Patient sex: F
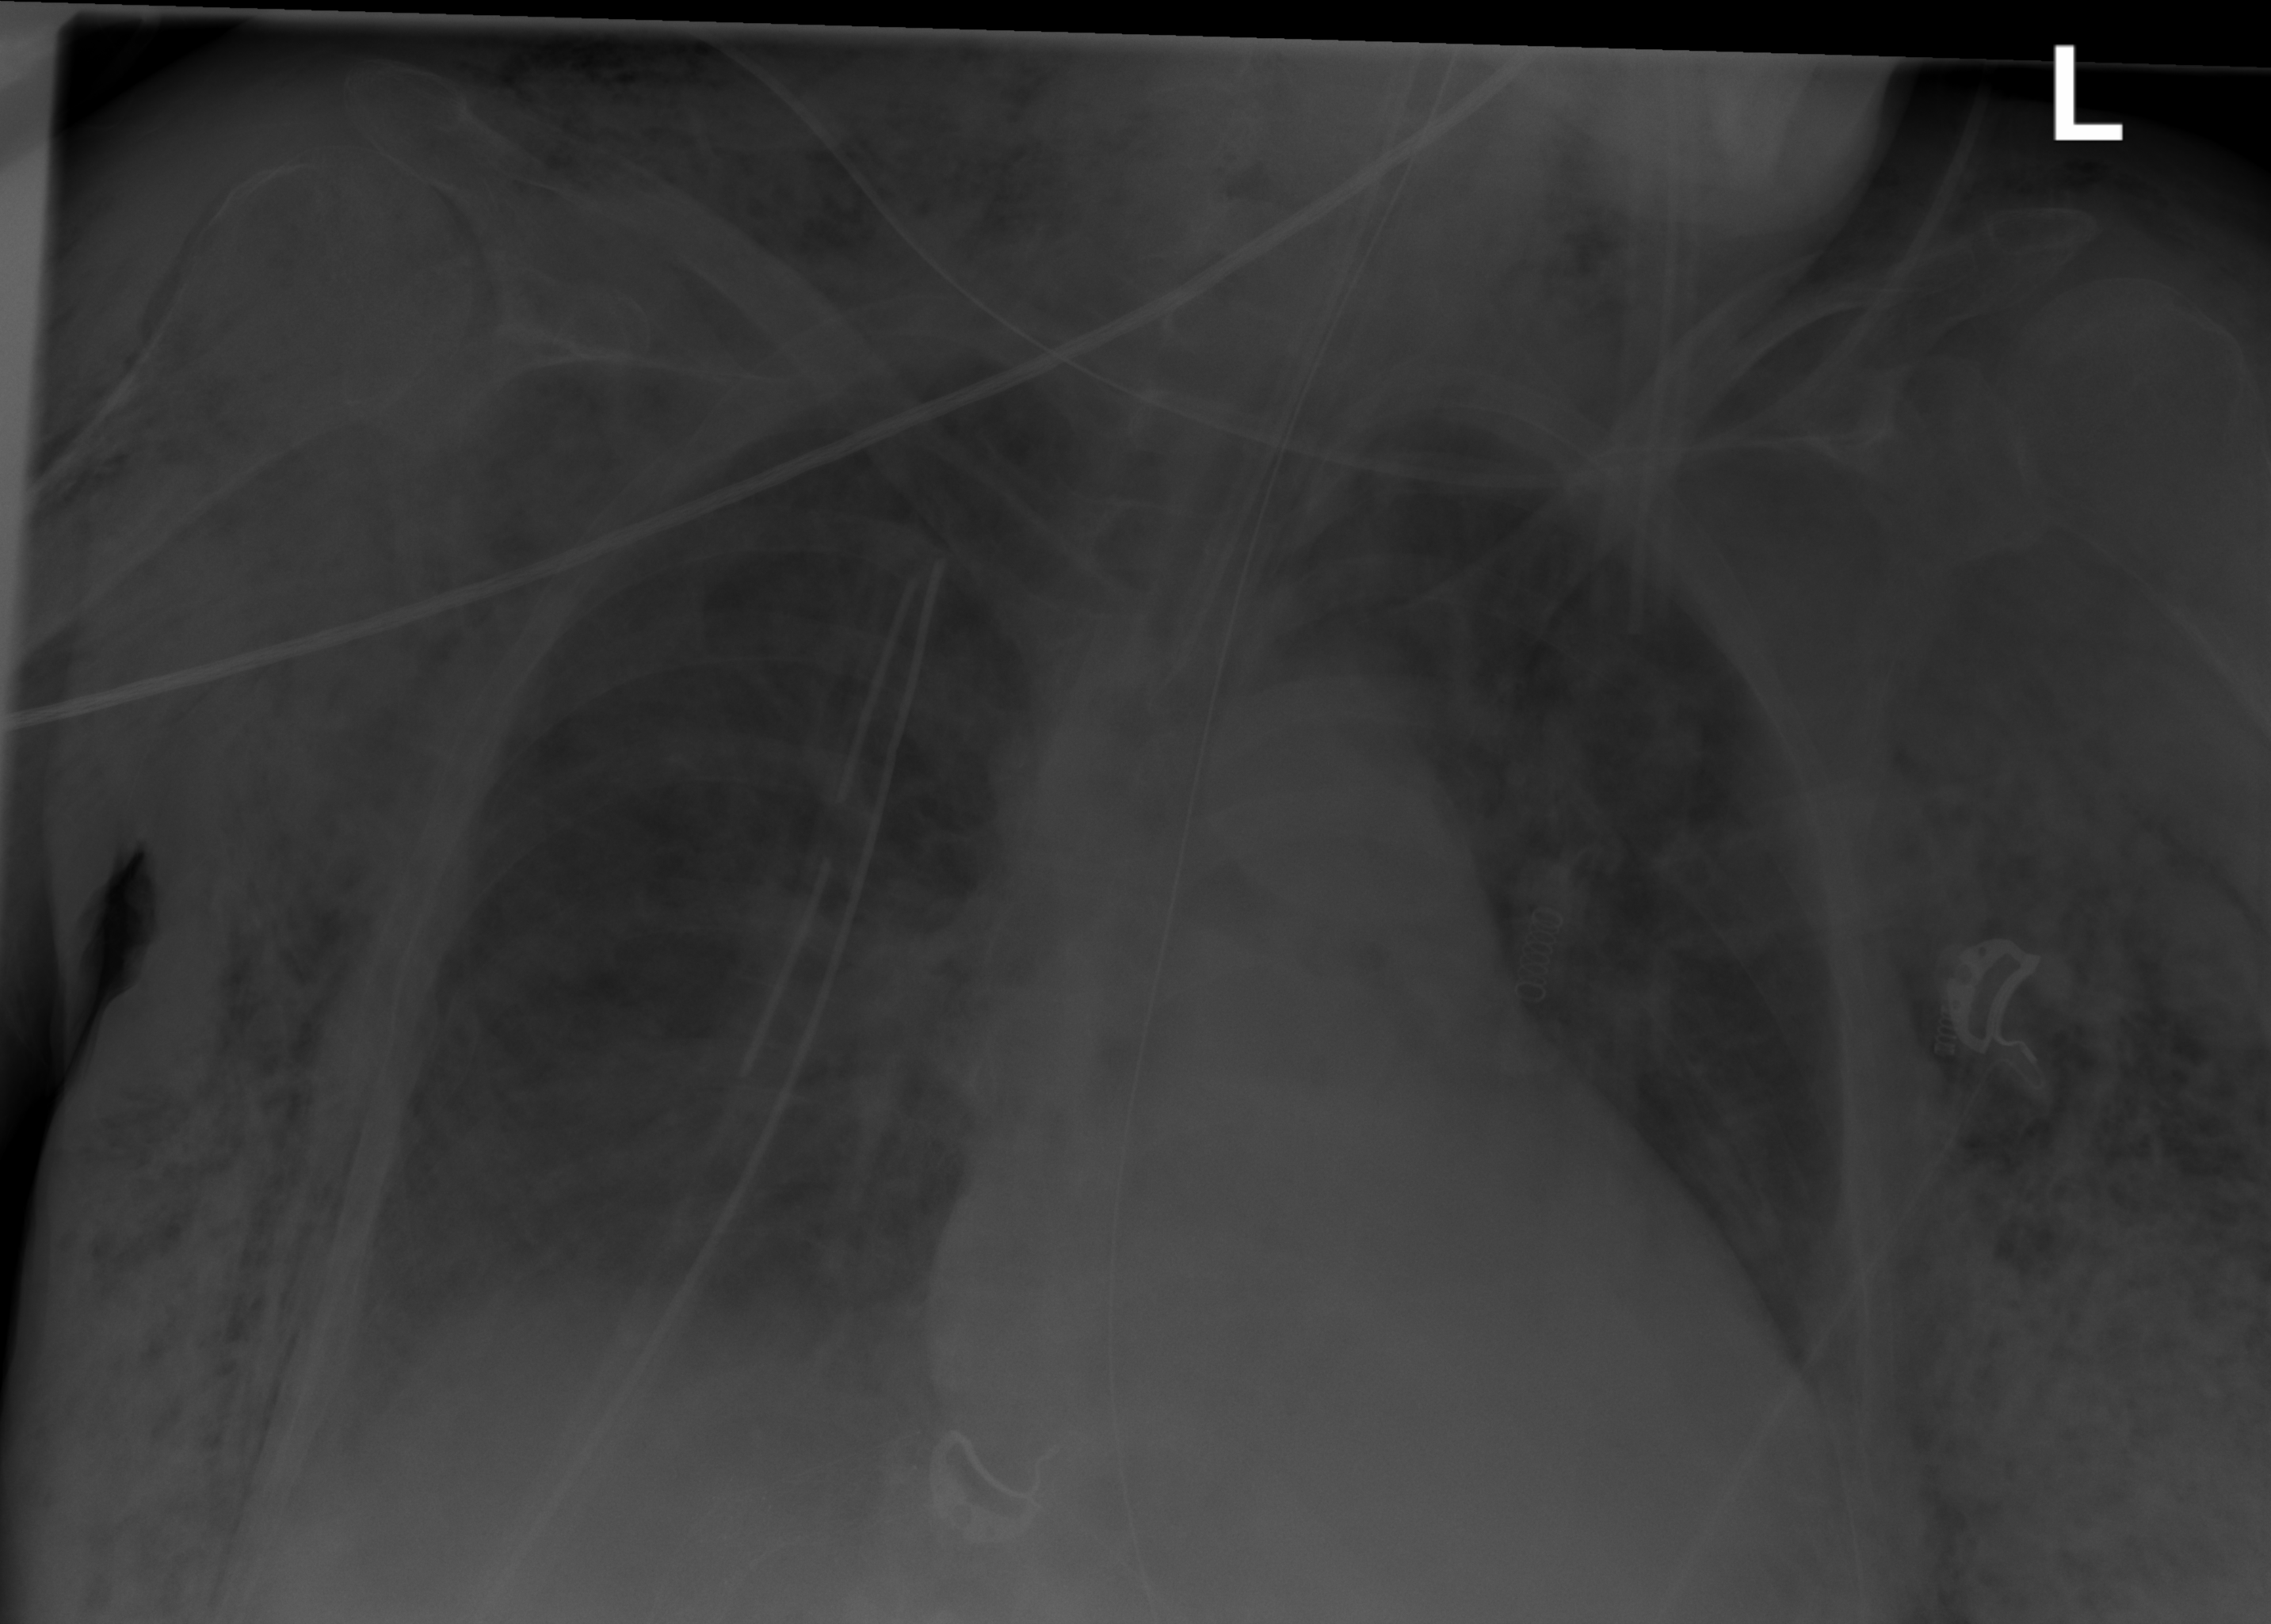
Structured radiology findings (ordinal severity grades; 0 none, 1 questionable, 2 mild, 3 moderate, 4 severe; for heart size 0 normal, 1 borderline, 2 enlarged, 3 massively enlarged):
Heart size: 2
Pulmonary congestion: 0
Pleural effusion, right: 2
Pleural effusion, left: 1
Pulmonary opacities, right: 0
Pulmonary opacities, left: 0
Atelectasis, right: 2
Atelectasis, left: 1